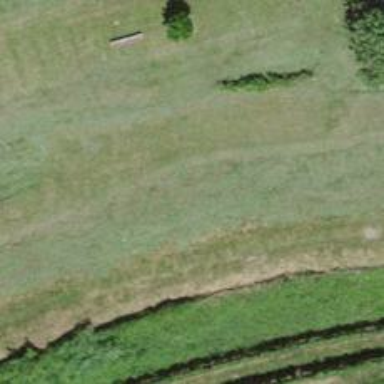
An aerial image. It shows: Ground path.